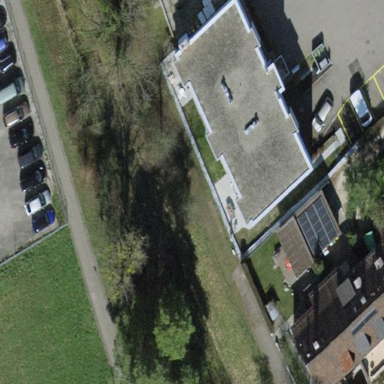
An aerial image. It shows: Flat-roofed apartment building.